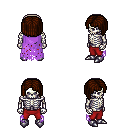
a pixel art fantasy rpg character, male body template, skeleton, maroon tattered cape, red pants, brown pageboy hairstyle, metal boots, four views (front, back, left, right), 2x2 character sprite sheet, small pixel art, hard edges, no anti-aliasing